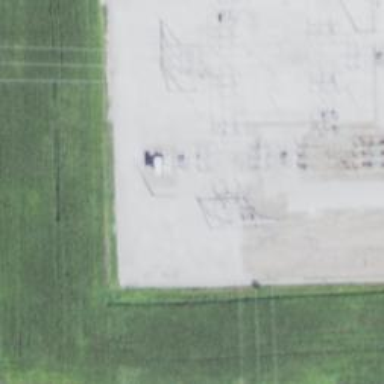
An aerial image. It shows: Switch used for power control.